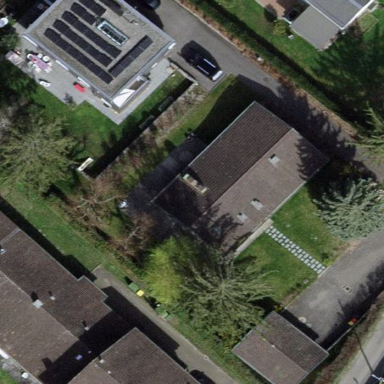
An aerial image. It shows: Garden surrounded by fence.